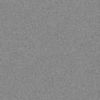
Label: dusty